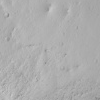
Atmospheric dust classification: not_dusty